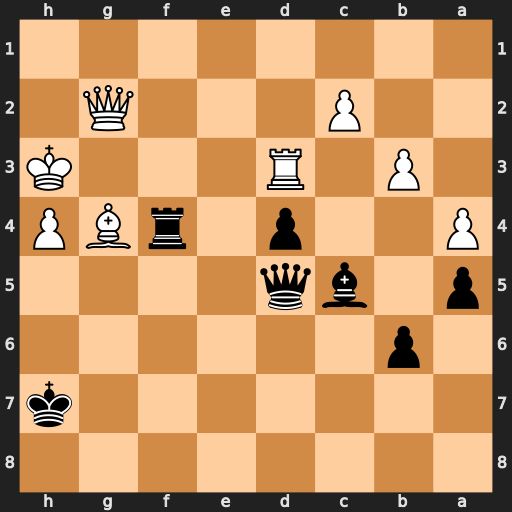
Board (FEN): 8/7k/1p6/p1bq4/P2p1rBP/1P1R3K/2P3Q1/8
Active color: b
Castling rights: -
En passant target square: -
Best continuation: Qxg2+ Kxg2 Rxg4+